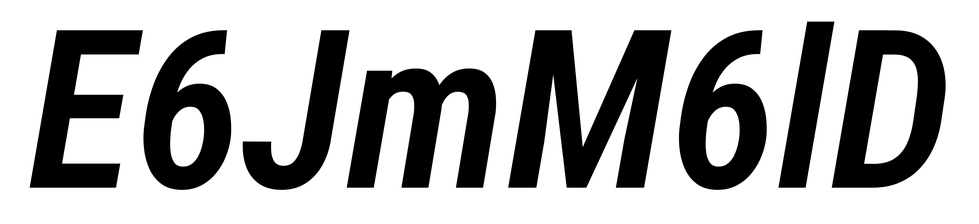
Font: Roboto-Italic_Condensed_SemiBold_Italic